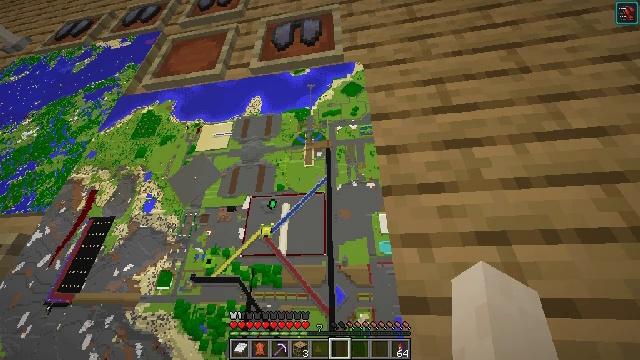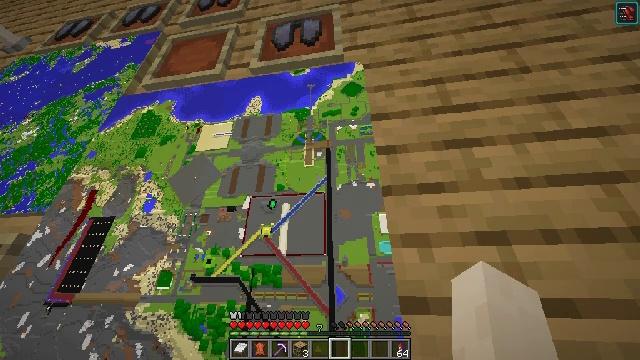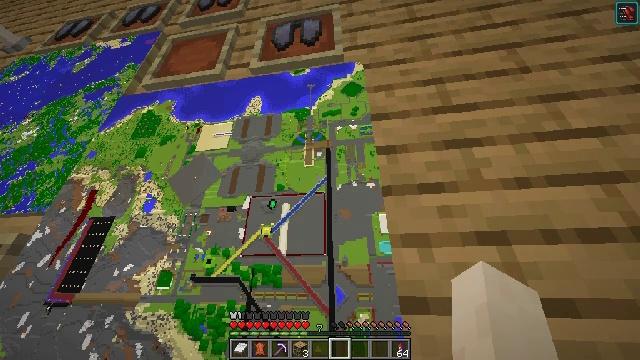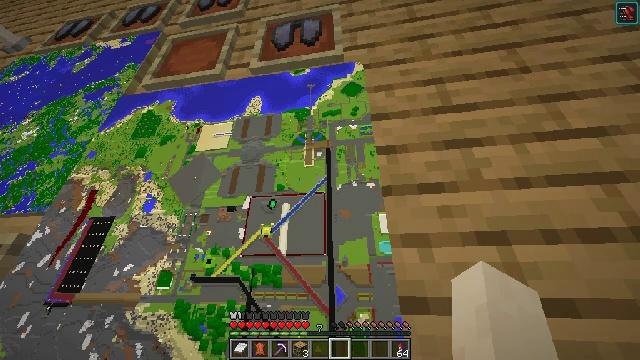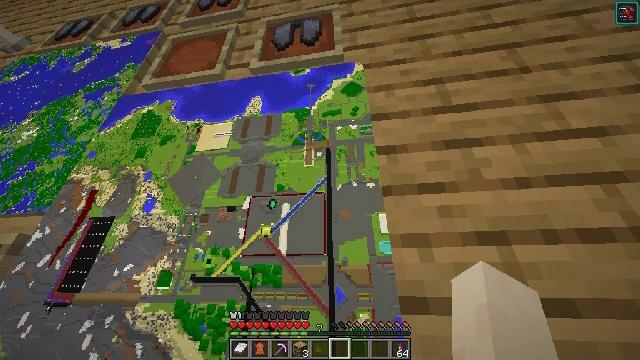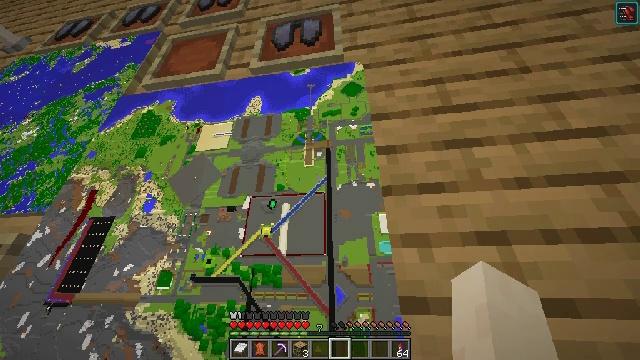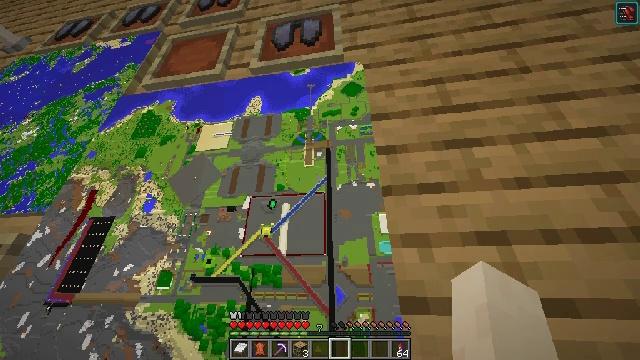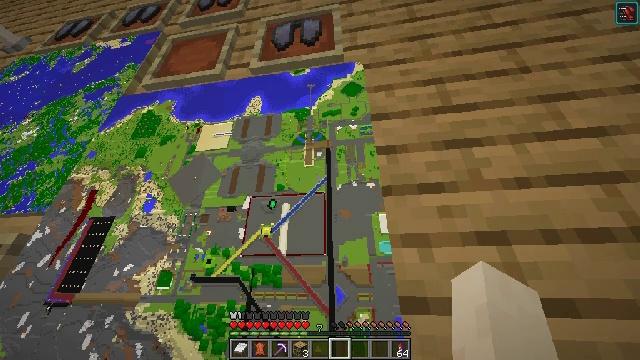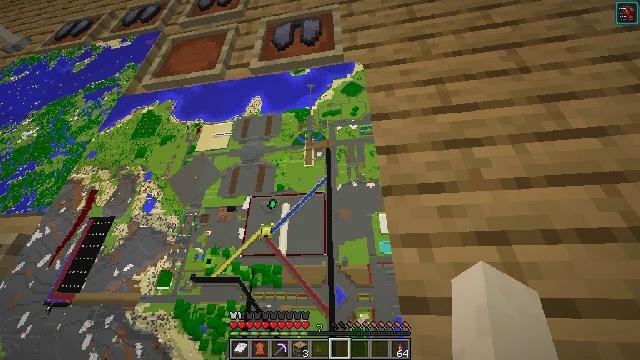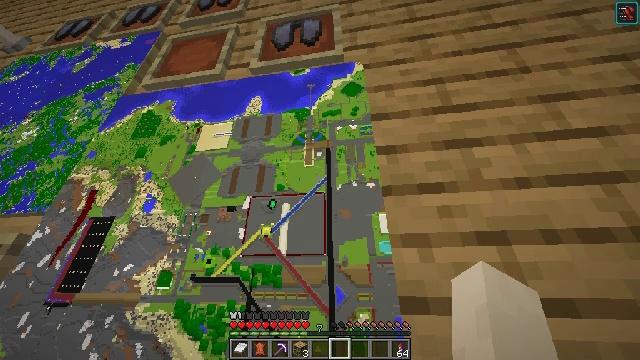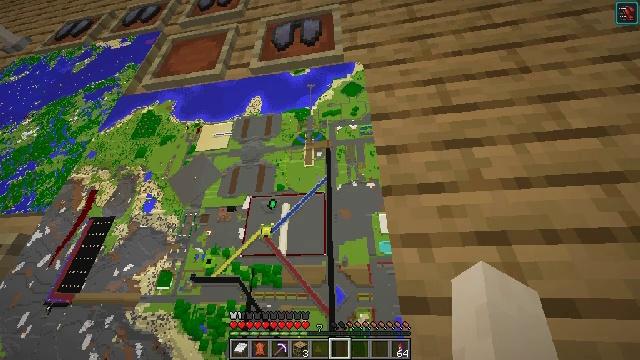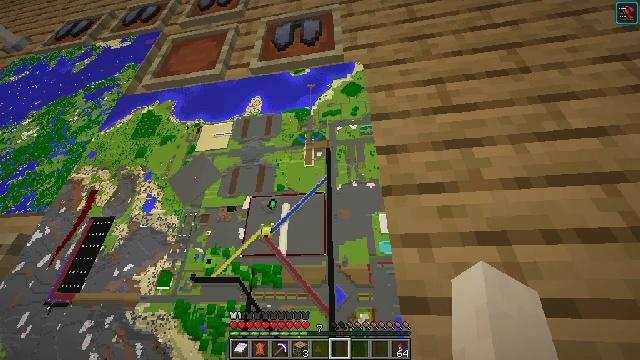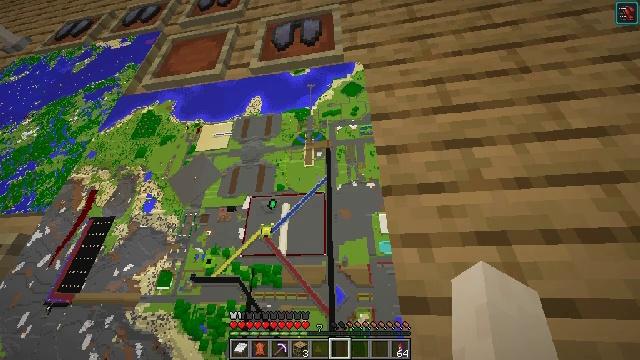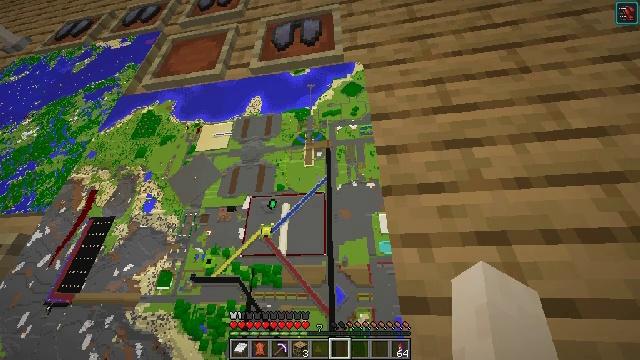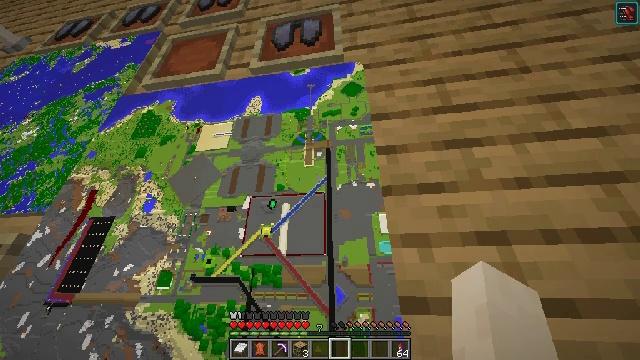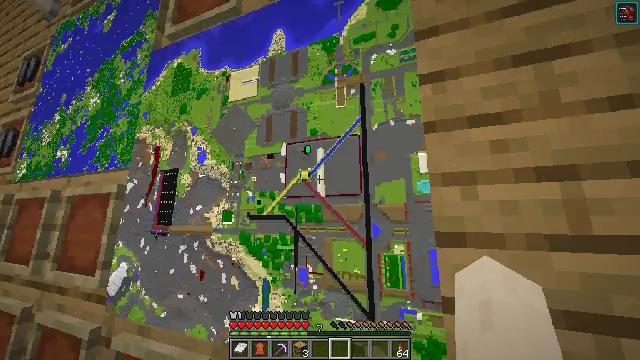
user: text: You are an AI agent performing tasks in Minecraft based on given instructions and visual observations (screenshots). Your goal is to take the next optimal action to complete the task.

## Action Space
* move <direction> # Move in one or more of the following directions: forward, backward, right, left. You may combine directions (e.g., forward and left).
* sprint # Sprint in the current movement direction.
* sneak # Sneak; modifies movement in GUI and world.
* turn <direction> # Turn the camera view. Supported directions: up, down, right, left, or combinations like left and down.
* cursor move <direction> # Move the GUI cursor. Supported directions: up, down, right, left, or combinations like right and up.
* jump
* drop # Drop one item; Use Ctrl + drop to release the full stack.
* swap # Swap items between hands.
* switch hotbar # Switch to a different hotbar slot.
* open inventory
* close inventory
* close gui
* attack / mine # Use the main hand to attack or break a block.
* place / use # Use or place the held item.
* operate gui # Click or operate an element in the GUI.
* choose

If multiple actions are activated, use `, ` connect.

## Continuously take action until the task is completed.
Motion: motion action
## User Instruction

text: Build a compass by arranging iron ingots and redstone in the crafting table.
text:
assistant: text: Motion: no_op
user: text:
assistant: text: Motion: no_op
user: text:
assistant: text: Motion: no_op
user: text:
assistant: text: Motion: no_op
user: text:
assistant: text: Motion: no_op
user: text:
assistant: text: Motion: no_op
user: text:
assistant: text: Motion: no_op
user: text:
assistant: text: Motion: no_op
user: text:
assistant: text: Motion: no_op
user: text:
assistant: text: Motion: no_op
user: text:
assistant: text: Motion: no_op
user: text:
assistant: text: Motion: no_op
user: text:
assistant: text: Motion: no_op
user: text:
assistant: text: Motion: no_op
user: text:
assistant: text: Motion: turn left and down
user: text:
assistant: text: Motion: turn right and down
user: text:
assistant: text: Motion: turn right and down
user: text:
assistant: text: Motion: turn right and down
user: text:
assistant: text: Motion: turn down
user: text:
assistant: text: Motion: turn down
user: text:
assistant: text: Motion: no_op
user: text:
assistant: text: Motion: no_op
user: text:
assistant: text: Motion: no_op
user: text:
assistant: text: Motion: no_op
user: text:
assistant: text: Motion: no_op
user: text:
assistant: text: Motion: no_op
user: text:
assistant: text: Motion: no_op
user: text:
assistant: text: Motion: no_op
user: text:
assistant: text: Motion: no_op
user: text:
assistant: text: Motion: no_op